Question: Can anyone help with an expression to alternate the colors between records under 'Service'. The report is GROUPED BY 'Service'.
I have tried '=IIF(RowNumber(Nothing) Mod 2, "Silver", "White")' previously however I think the GROUP BY is causing an issue here and cannot find a clear solution.

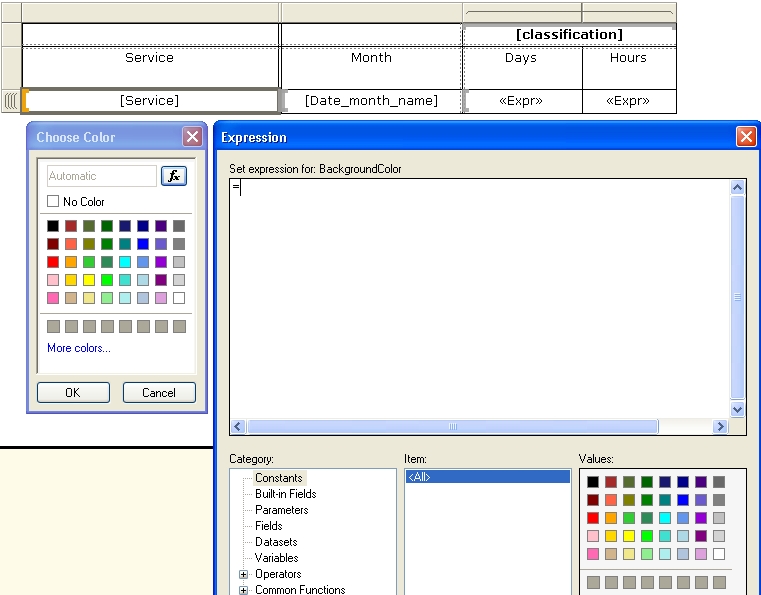
Answer: Use:
'''
=IIF(RunningValue(Fields!Service.Value,COUNTDISTINCT,NOTHING) MOD 2 = 0, "Green","Red")
'''
Set this expression in that box in your SS and you should be fine.
If you want to go even more in-depth and get crazy with your coloring, <URL>.